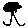
Label: tree